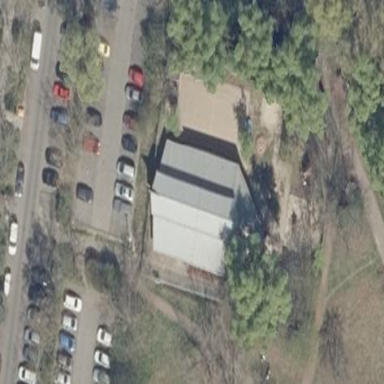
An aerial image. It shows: Gabled roof kindergarten building.